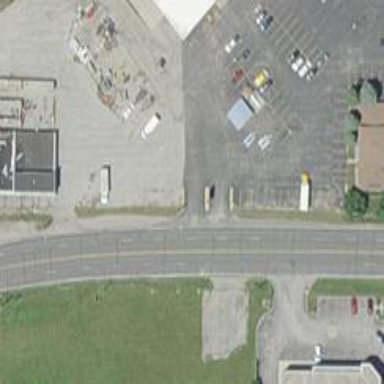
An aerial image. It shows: Asphalt road classified as primary highway.